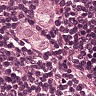
Metastatic tissue present: yes